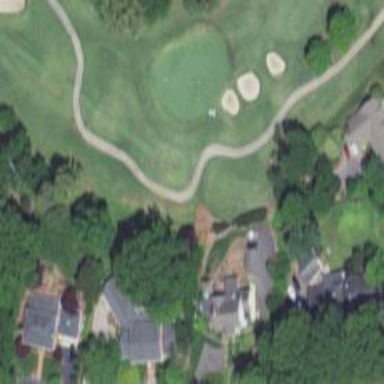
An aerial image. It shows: Path used for both walking and golf.